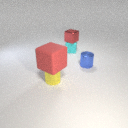
small red metal cube above small cyan rubber cube